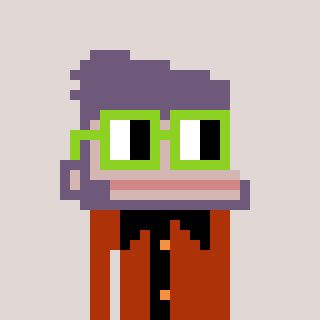
a pixel art character with square light green glasses, a ape-shaped head and a hotbrown-colored body on a warm background